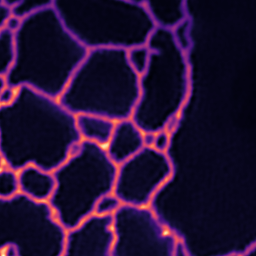
Label: Super-resolution ER image